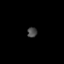
Tissue: skin
Cell type: Epithelial cells
Senescence score: 0.2456
Nuclear area (px): 100
Mean DAPI intensity: 69.67